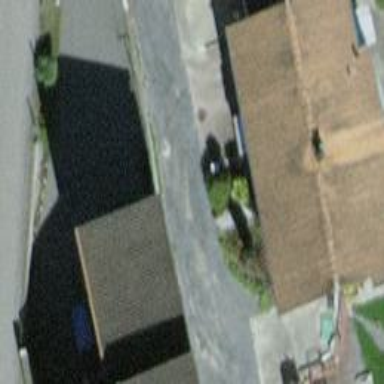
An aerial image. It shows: Semi-detached house.